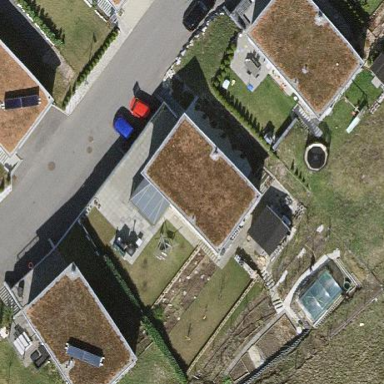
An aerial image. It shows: Simple and straightforward house.